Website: home-depot
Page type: delivery-shipping
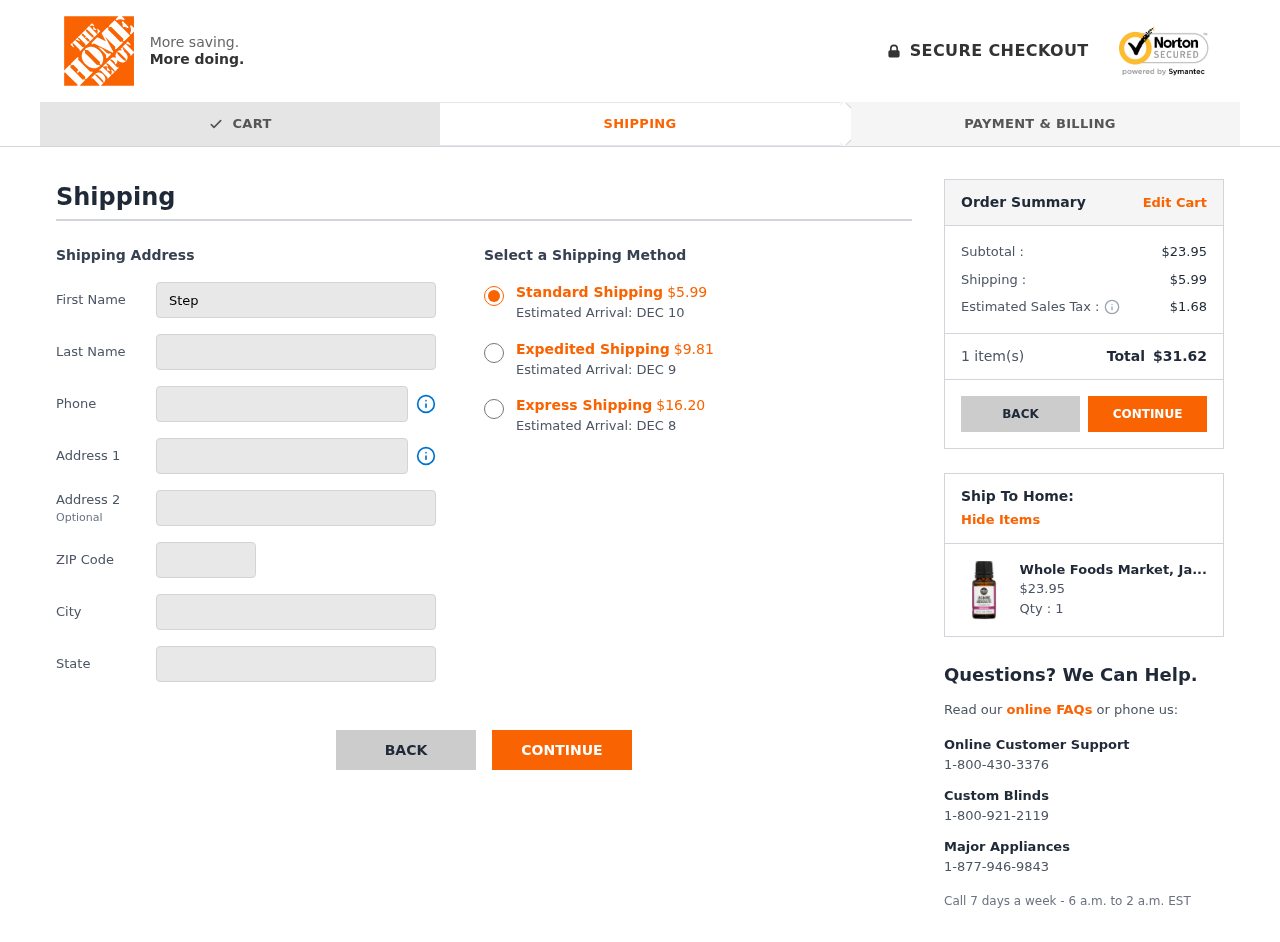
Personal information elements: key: PII_CITY
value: Heatherbury
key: PII_FIRSTNAME
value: Stephen
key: PII_LASTNAME
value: Peterson
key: PII_PHONE
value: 9613391178
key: PII_POSTCODE
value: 01678
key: PII_STATE
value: New Jersey
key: PII_STREET
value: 03753 Martinez Trafficway
Product elements: key: PRODUCT1_NAME
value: Whole Foods Market, Jasmine Absolute in Jojoba Oil, 0.5 fl oz
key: PRODUCT1_PRICE
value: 23.95
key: PRODUCT1_QUANTITY
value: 1
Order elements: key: ORDER_SHIPPING_COST_STANDARD
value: $5.99
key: ORDER_DELIVERY_DATE
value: DEC 10
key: ORDER_SHIPPING_COST_EXPEDITED
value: $9.81
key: ORDER_DELIVERY_DATE_EXPEDITED
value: DEC 9
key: ORDER_SHIPPING_COST_EXPRESS
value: $16.20
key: ORDER_DELIVERY_DATE_EXPRESS
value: DEC 8
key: ORDER_SUBTOTAL
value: $23.95
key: ORDER_SHIPPING_COST
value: $5.99
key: ORDER_TAX
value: $1.68
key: ORDER_NUM_ITEMS
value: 1
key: ORDER_TOTAL
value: $31.62